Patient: sex M, age 62
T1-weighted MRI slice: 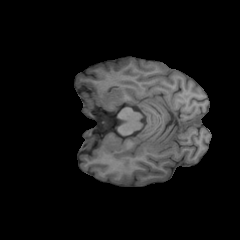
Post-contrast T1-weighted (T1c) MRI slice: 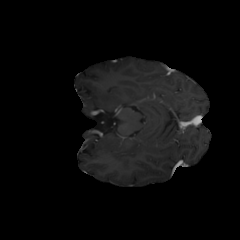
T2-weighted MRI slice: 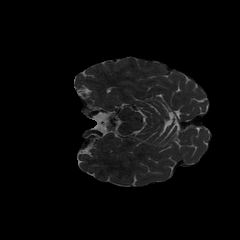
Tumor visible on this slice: no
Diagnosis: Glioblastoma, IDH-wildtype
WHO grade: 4